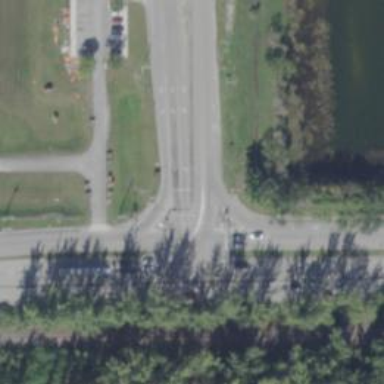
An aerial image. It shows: Crossing on the road with line markings.